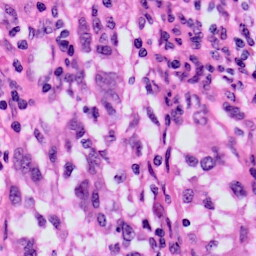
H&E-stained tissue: Skin